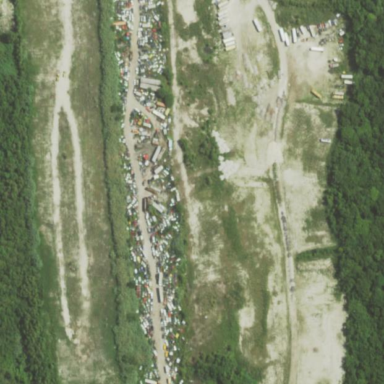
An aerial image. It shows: Industrial area designated as scrap yard.